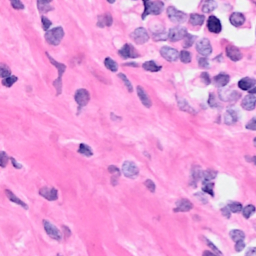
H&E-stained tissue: Breast